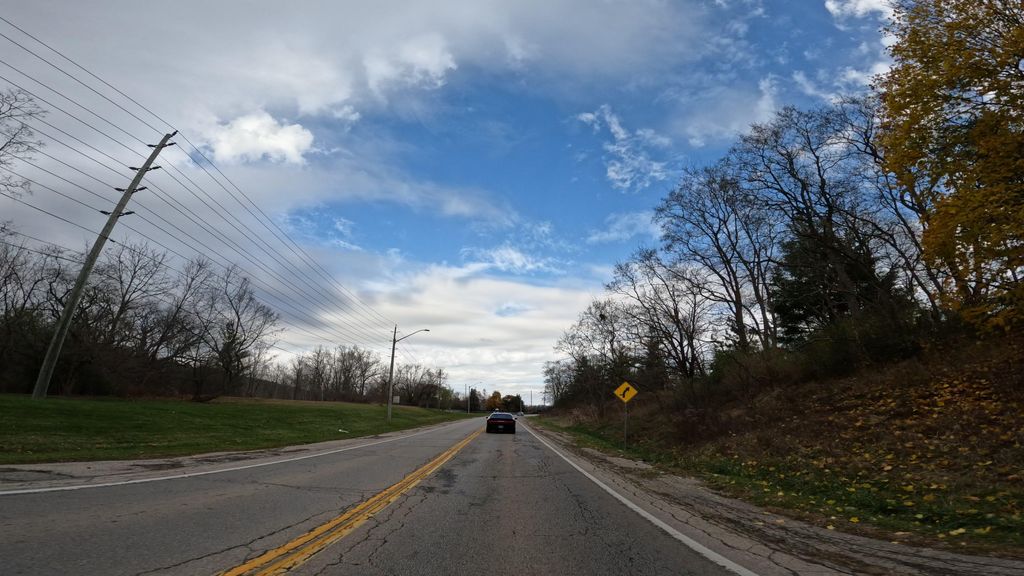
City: hamilton